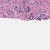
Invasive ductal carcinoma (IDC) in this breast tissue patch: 1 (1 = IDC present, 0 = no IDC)